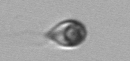
Label: flagellate